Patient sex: M
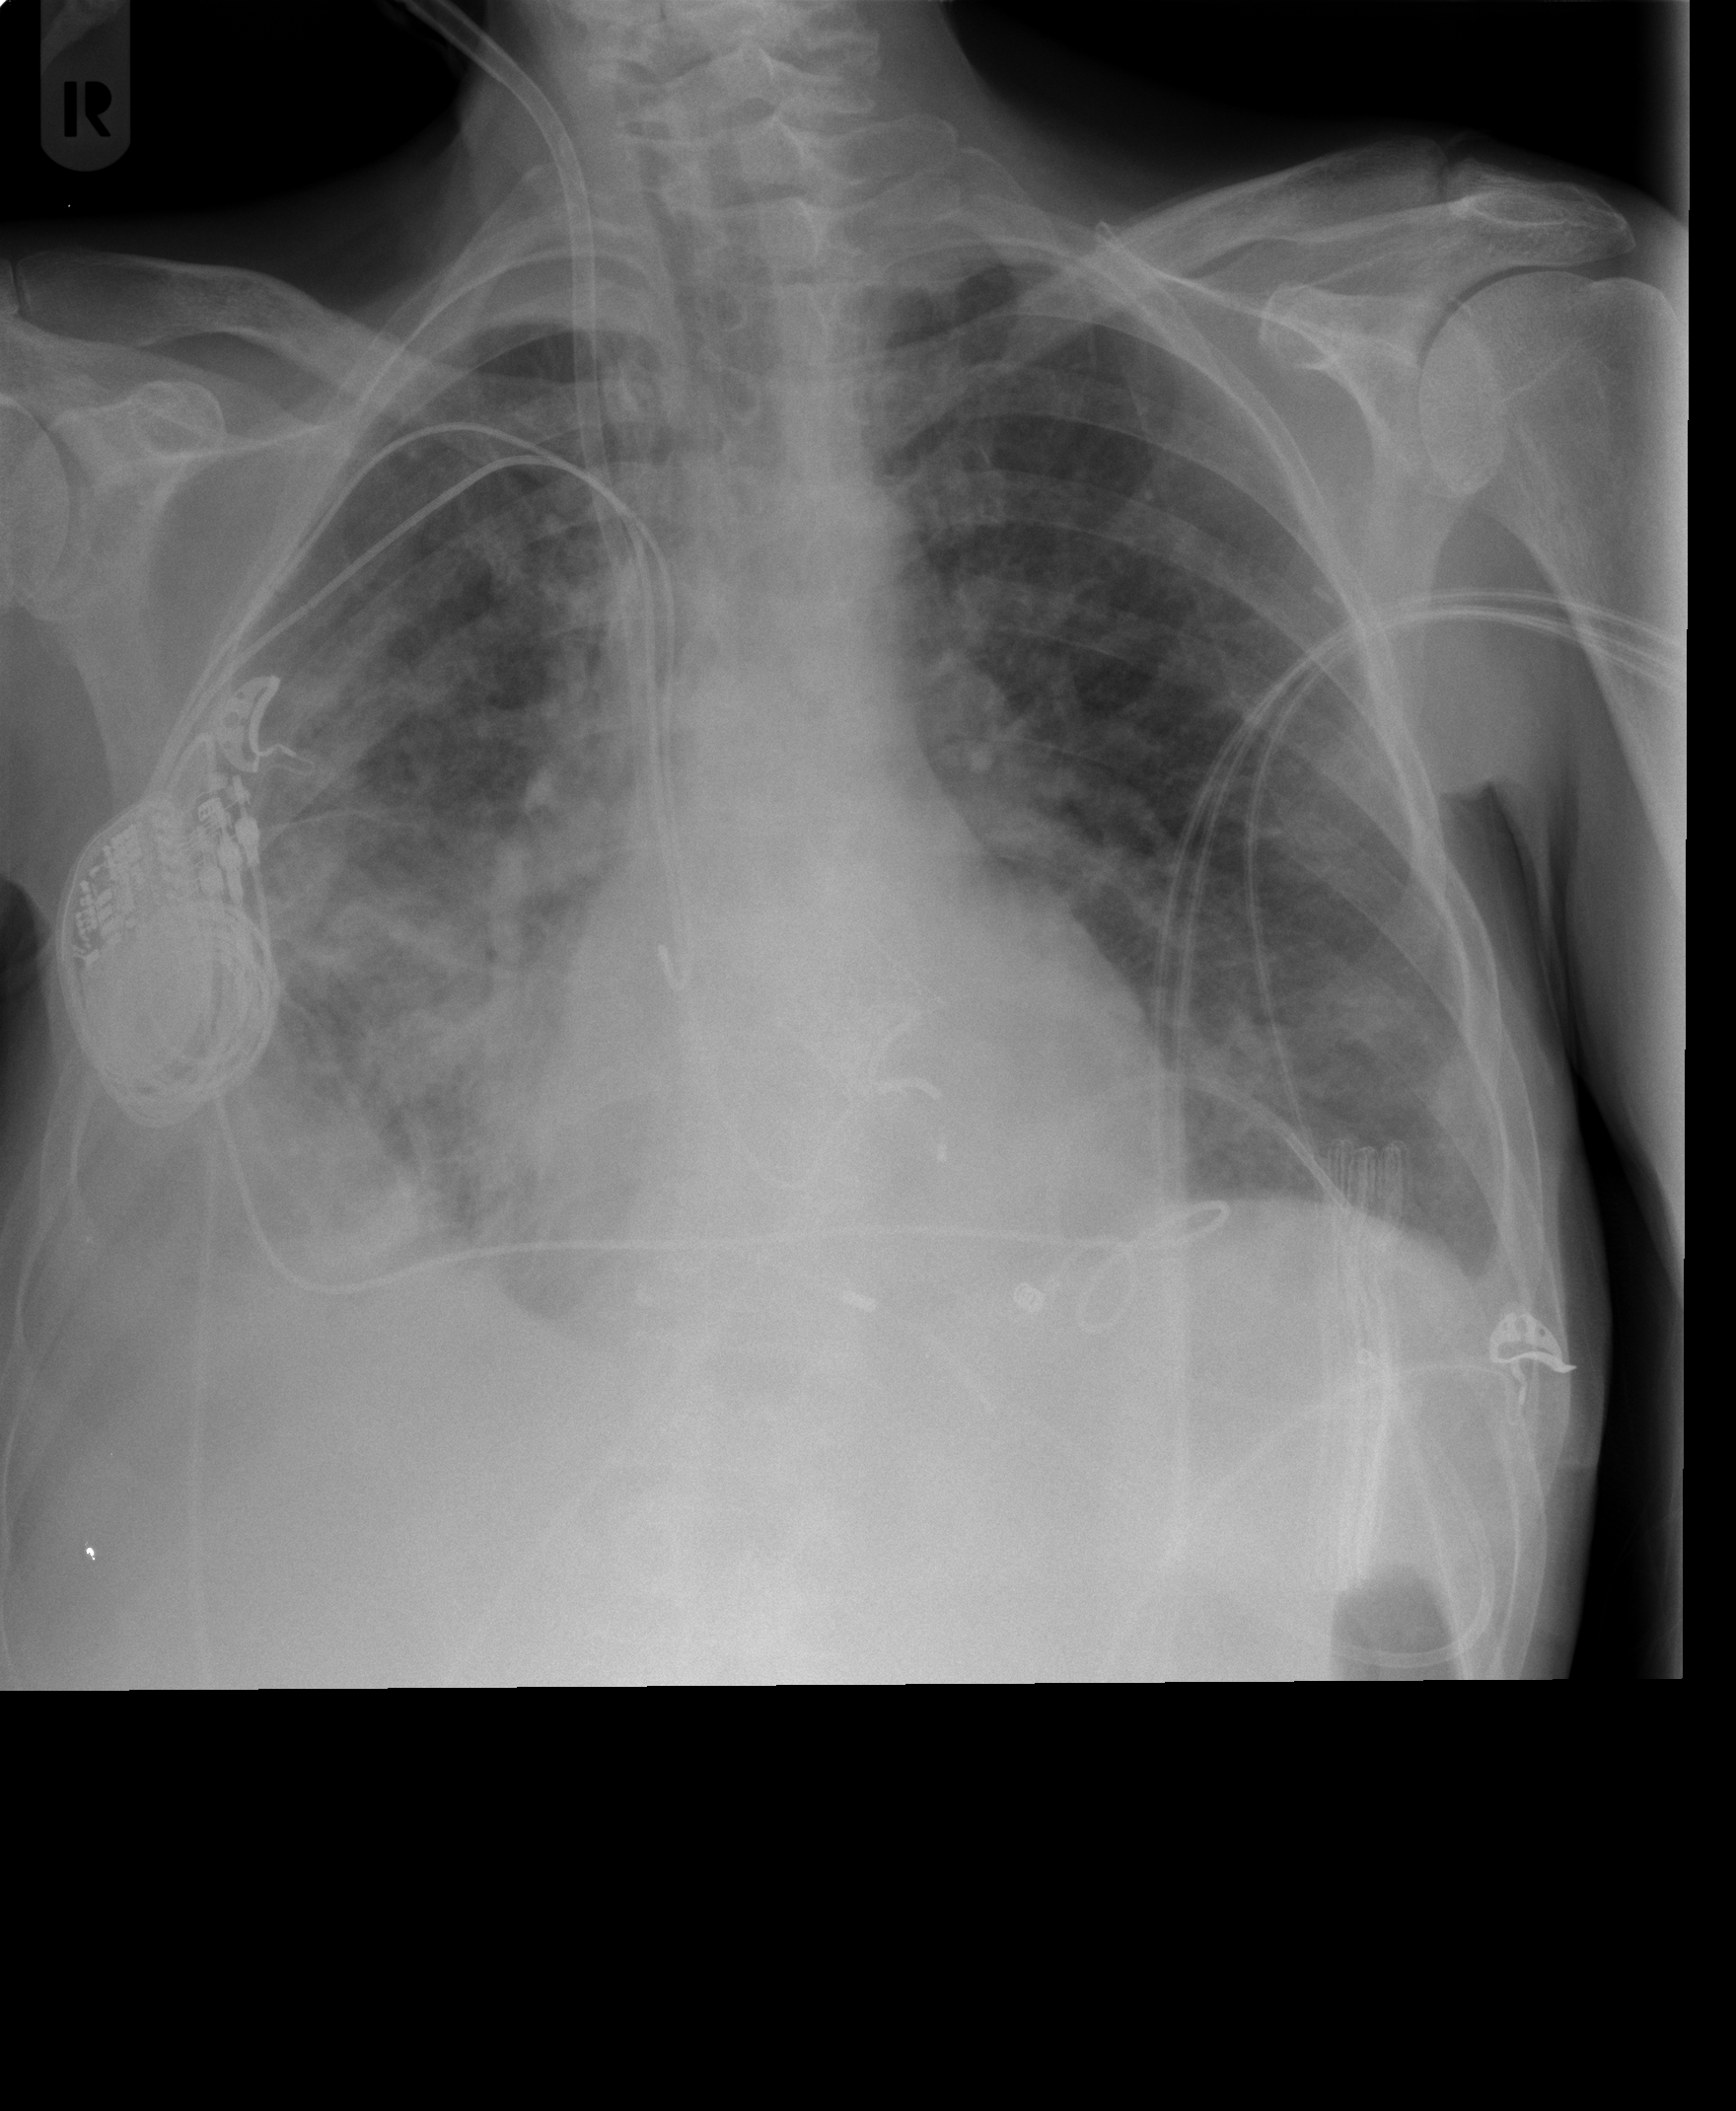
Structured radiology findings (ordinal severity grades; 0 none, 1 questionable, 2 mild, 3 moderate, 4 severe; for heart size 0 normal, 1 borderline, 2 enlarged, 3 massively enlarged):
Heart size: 0
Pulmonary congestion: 3
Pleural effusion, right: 2
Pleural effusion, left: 1
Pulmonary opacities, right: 3
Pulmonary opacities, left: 1
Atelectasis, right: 2
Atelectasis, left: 2